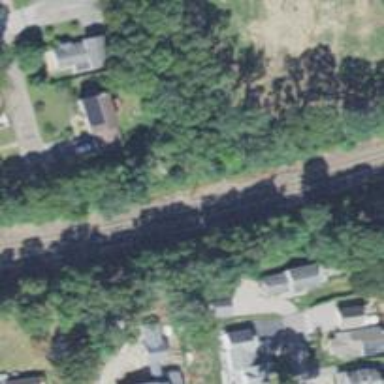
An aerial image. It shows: Railway track with contact lines for electrification.